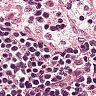
Metastatic tissue present: no